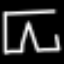
Label: pants